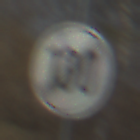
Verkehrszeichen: EndeGeschwindigkeit130
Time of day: MorningAfternoon
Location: Outdoor (Suburban)
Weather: PartlyCloudy
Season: NotSpecified
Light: Natural